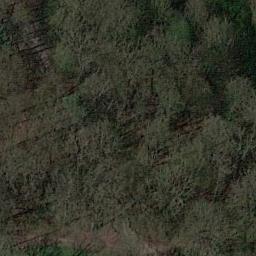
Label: forest